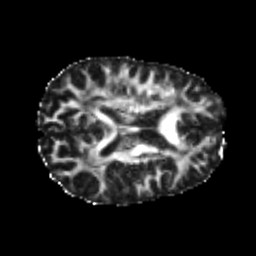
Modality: FA
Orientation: axial
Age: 22
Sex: male
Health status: healthy
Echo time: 0.074 s